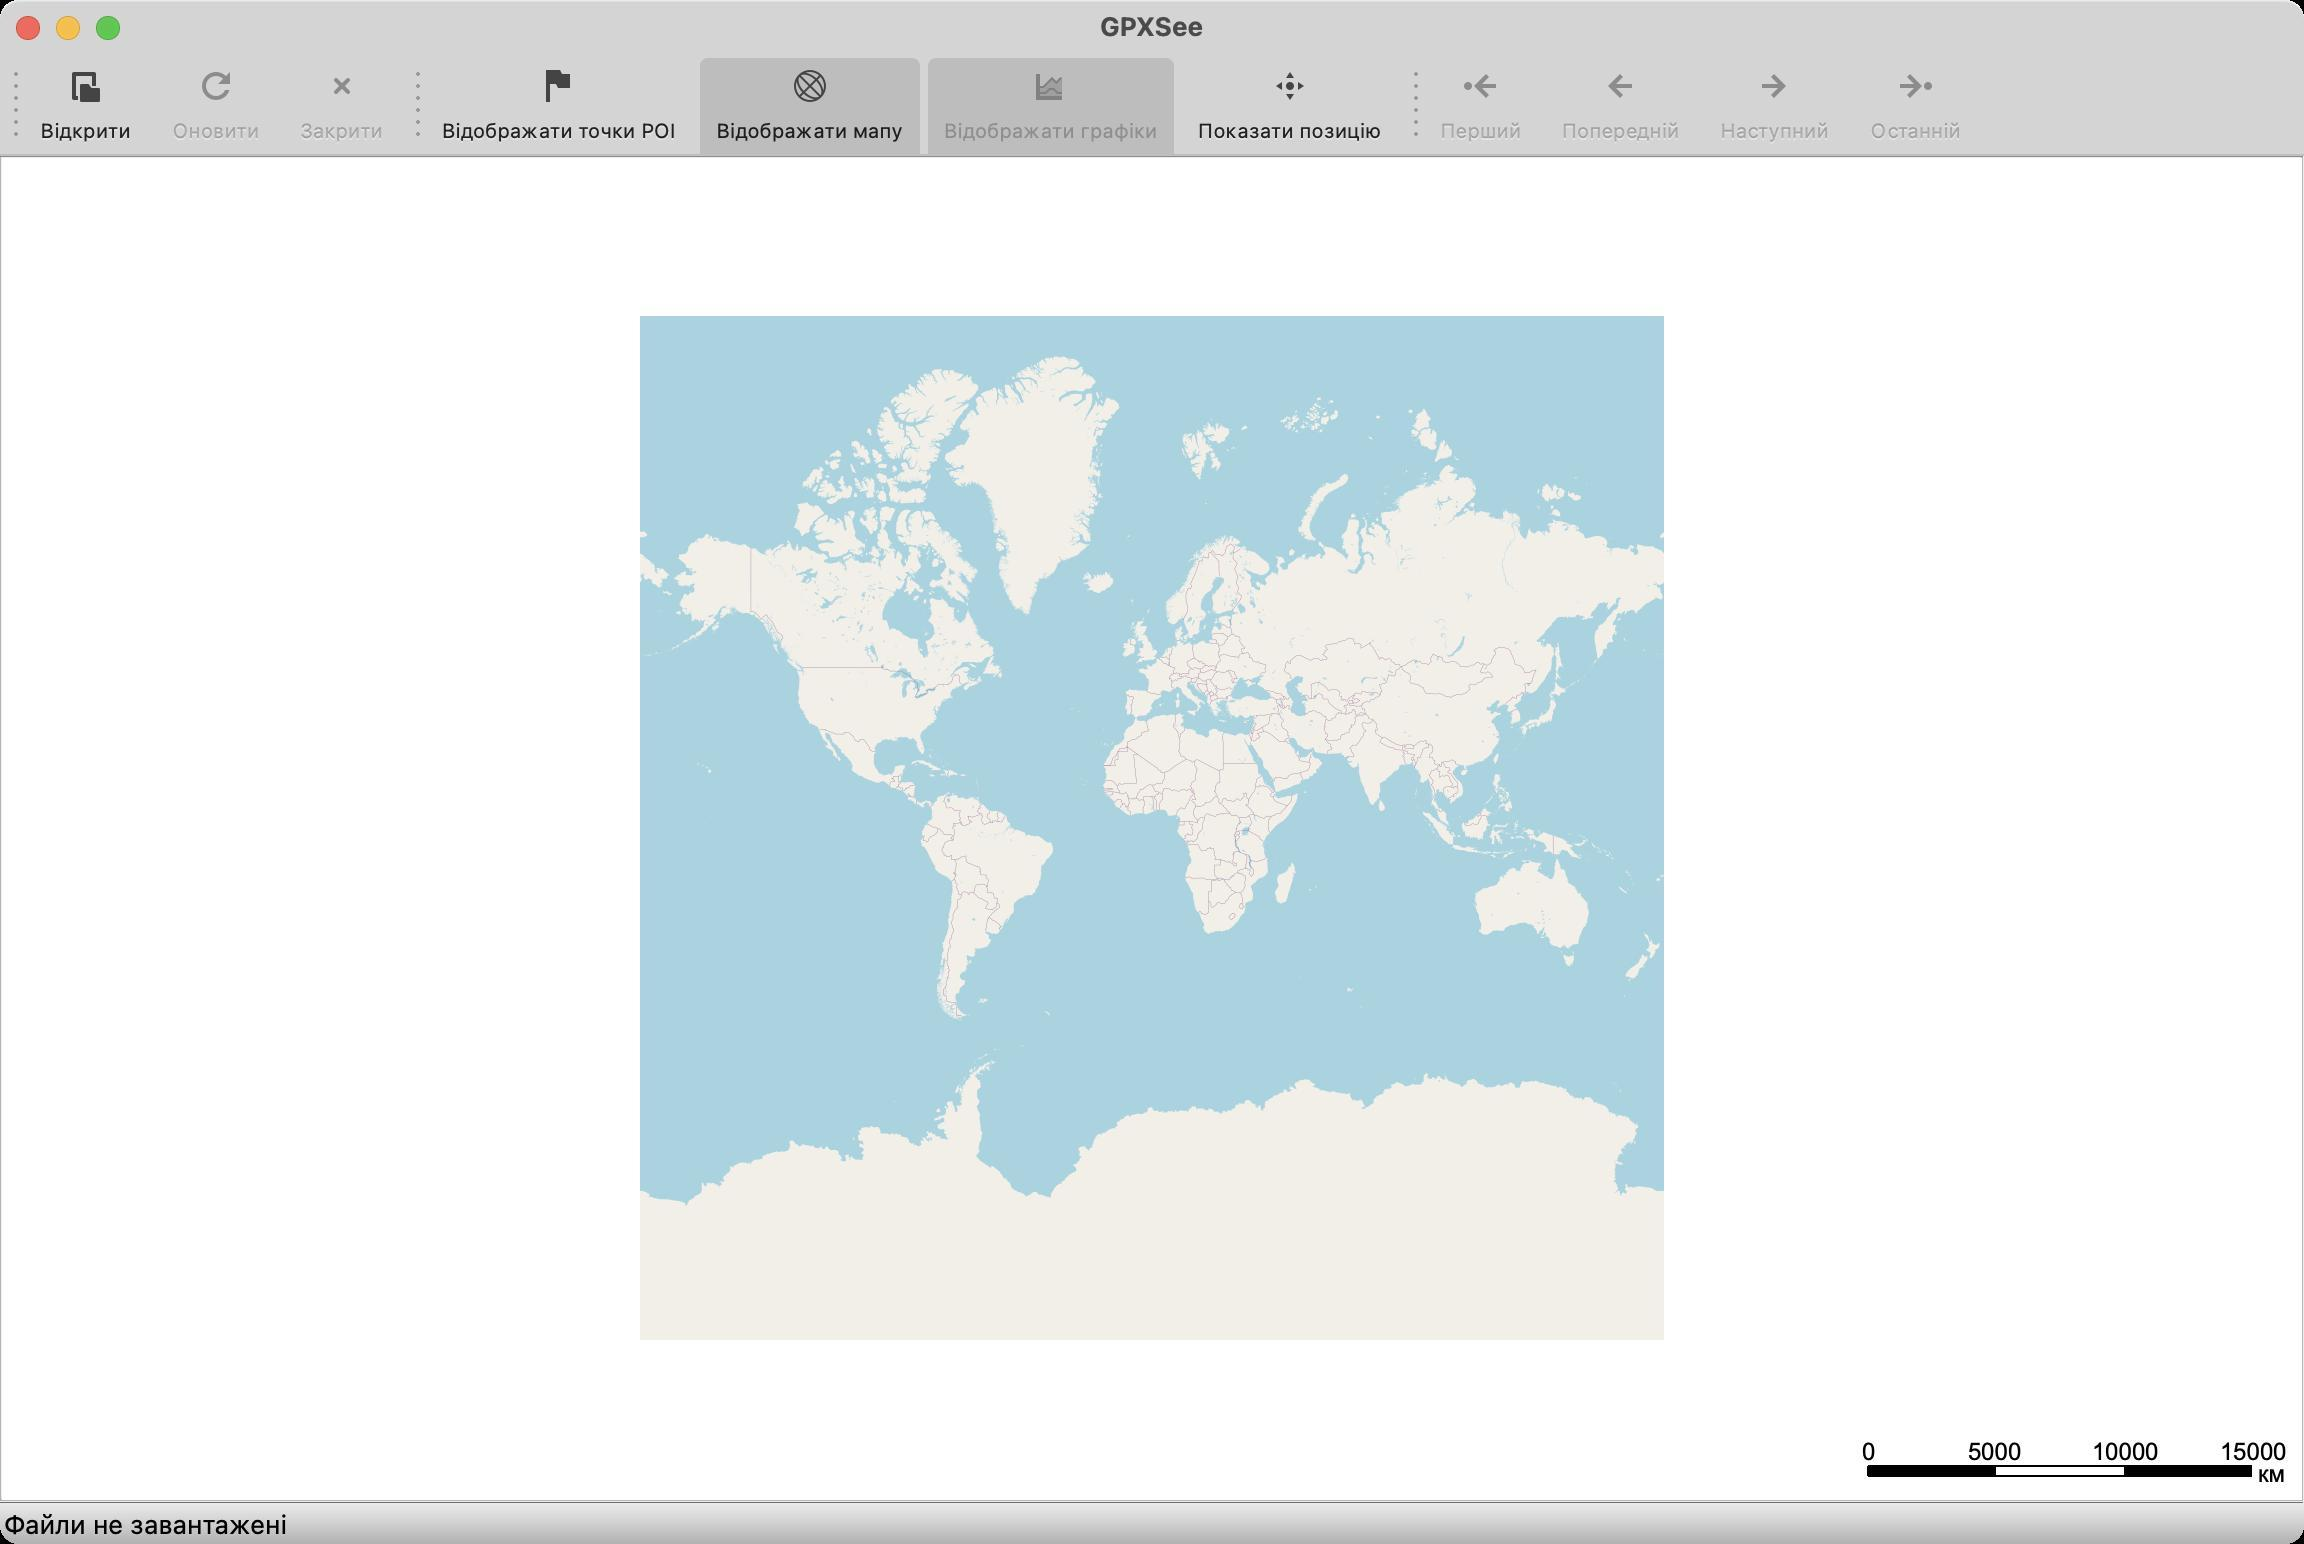
Accessibility tree:
{"name": "GPXSee", "role": "AXWindow", "description": null, "role_description": "звичайне вікно", "value": null, "position": "376.00;133.00", "size": "1152;772", "children": [{"name": "", "role": "AXStaticText", "description": "", "role_description": "текст", "value": null, "position": "0.00;751.00", "size": "1152;21", "children": [{"name": null, "role": "AXStaticText", "description": "", "role_description": "текст", "value": "Файли не завантажені", "position": "2.00;754.00", "size": "910;16", "children": []}, {"name": null, "role": "AXStaticText", "description": "", "role_description": "текст", "value": "", "position": "918.00;754.00", "size": "114;16", "children": []}, {"name": null, "role": "AXStaticText", "description": "", "role_description": "текст", "value": "", "position": "1038.00;754.00", "size": "114;16", "children": []}]}, {"name": "Відкрити", "role": "AXButton", "description": "Відкрити", "role_description": "кнопка", "value": null, "position": "12.00;29.00", "size": "62;48", "children": []}, {"name": "Оновити", "role": "AXButton", "description": "Оновити", "role_description": "кнопка", "value": null, "position": "78.00;29.00", "size": "60;48", "children": []}, {"name": "Закрити", "role": "AXButton", "description": "Закрити", "role_description": "кнопка", "value": null, "position": "142.00;29.00", "size": "58;48", "children": []}, {"name": "Відображати_точки_POI", "role": "AXCheckBox", "description": "Відображати точки POI", "role_description": "галочка", "value": 0, "position": "213.00;29.00", "size": "133;48", "children": []}, {"name": "Відображати_мапу", "role": "AXCheckBox", "description": "Відображати мапу", "role_description": "галочка", "value": 1, "position": "350.00;29.00", "size": "110;48", "children": []}, {"name": "Відображати_графіки", "role": "AXCheckBox", "description": "Відображати графіки", "role_description": "галочка", "value": 1, "position": "464.00;29.00", "size": "123;48", "children": []}, {"name": "Показати_позицію", "role": "AXCheckBox", "description": "Показати позицію", "role_description": "галочка", "value": 0, "position": "591.00;29.00", "size": "108;48", "children": []}, {"name": "Перший", "role": "AXButton", "description": "Перший", "role_description": "кнопка", "value": null, "position": "712.00;29.00", "size": "57;48", "children": []}, {"name": "Попередній", "role": "AXButton", "description": "Попередній", "role_description": "кнопка", "value": null, "position": "773.00;29.00", "size": "75;48", "children": []}, {"name": "Наступний", "role": "AXButton", "description": "Наступний", "role_description": "кнопка", "value": null, "position": "852.00;29.00", "size": "71;48", "children": []}, {"name": "Останній", "role": "AXButton", "description": "Останній", "role_description": "кнопка", "value": null, "position": "927.00;29.00", "size": "62;48", "children": []}, {"name": "", "role": "AXSplitGroup", "description": "", "role_description": "група розділених областей", "value": null, "position": "0.00;78.00", "size": "1152;673", "children": []}, {"name": null, "role": "AXButton", "description": null, "role_description": "кнопка закривання", "value": null, "position": "7.00;6.00", "size": "14;16", "children": []}, {"name": null, "role": "AXButton", "description": null, "role_description": "кнопка повноекранного режиму", "value": null, "position": "47.00;6.00", "size": "14;16", "children": [{"name": null, "role": "AXGroup", "description": null, "role_description": "група", "value": null, "position": "47.00;6.00", "size": "14;16", "children": [{"name": null, "role": "AXGroup", "description": null, "role_description": "група", "value": null, "position": "47.00;6.00", "size": "14;16", "children": []}]}]}, {"name": null, "role": "AXButton", "description": null, "role_description": "кнопка згортання", "value": null, "position": "27.00;6.00", "size": "14;16", "children": []}, {"name": null, "role": "AXStaticText", "description": null, "role_description": "текст", "value": "GPXSee", "position": "548.00;5.00", "size": "56;16", "children": []}]}